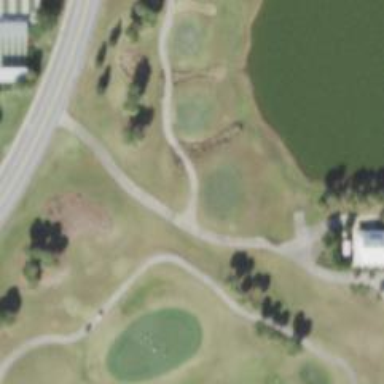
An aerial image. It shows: Path designated for golf carts.